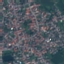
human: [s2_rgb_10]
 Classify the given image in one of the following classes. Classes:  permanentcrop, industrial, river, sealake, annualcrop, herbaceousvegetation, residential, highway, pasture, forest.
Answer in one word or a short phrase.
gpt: Residential